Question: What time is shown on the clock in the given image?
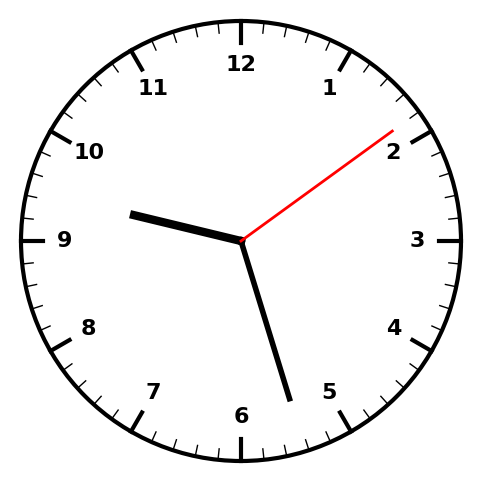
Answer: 09:27:09